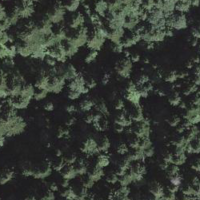
EUNIS habitat code: 43
Species observed at this site:
Aglais urticae